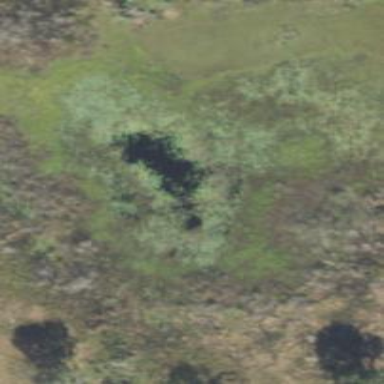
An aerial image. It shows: Marsh wetland.